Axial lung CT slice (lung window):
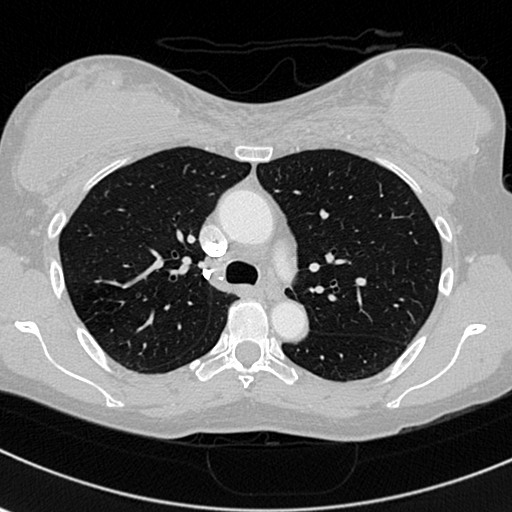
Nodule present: no